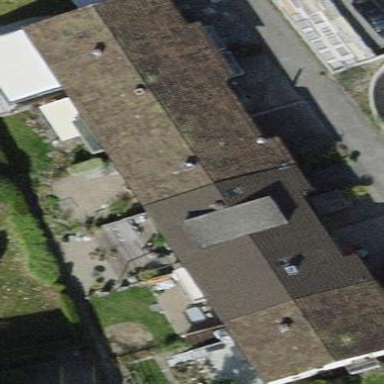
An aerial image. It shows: Building with gabled red roof.